Field crop: maize
Growth stage: 2
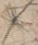
Species: salsola